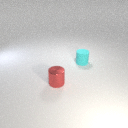
small cyan rubber cylinder behind small red metal cylinder